Question: I am developing a windows forms application that acts in a very similar fashion to a console. The functionality I am trying to implement should work in the same way as 'Console.ReadLine()', with a windows forms button in place of the user pressing the enter key. In the form, there is text box that displays the output text, and a text box that the user can input information to (shown in image).
Edit: What I would like to do is have the application get information from the input text box, then assign that information to a variable within the 'Start()' function when the 'enter' button is pressed. The problem I am facing is doing this multiple times for the same function without it proceeding further in the function (i.e. displaying incorrect information in the output text box).

It's my understanding that I would need to use the click event from the 'enter' button, but not sure have to "pause" the function until the enter button is clicked.
'''
public partial class Form1 : Form
{
public Form1()
{
InitializeComponent();
}
private void TextTop_Changed(object sender, EventArgs e)
{
}
private void Enter_Clicked(object sender, EventArgs e)
{
textBottom.Text = string.Empty;
}
private void Start_Click(object sender, EventArgs e)
{
start();
}
public void textBoxInput(string message)
{
textTop.Text = message;
}
public void start()
{
textBottom.Text = "Enter name:";
//need to wait here until enter button is clicked.
string name = textTop.Text;//get input from top text box
textBottom.Text = "Enter description:";
//need to wait here until enter button is clicked again.
string description = textTop.Text; //get input from top text box
}
}
'''
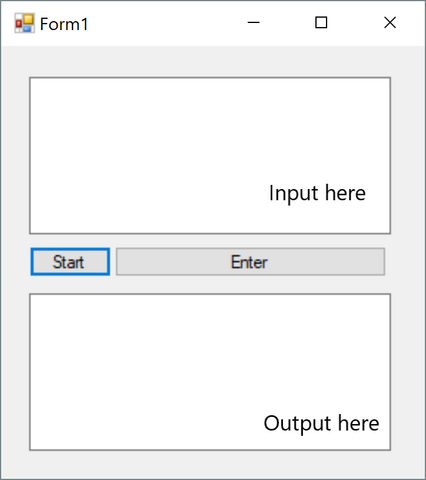
Answer: It looks to me like you are trying to simulate a console line application which executes in a sequential manner. As others have noted, Windows Forms don't work sequentially. Events are triggered instead.
I believe what you need to do is keep the state of your operations internally. Have a set of variables with form scope for this purpose:
'''
public class Form1 : Form
{
public const int STEP_INITIAL = 0;
public const int STEP_GET_NAME = 1;
public const int STEP_GET_DESCRIPTION = 2;
public const int STEP_INFO_GATHERED = 3;
private int _step = STEP_INITIAL;
private string _name;
private string _description;
}
'''
Your 'Start' method can then check on the current state and do what it needs to do:
'''
public void start()
{
switch (_step)
{
case STEP_INITIAL:
textBottom.Text = "Enter name:";
_step = STEP_GET_NAME;
break;
case STEP_GET_NAME:
_name = textTop.Text;
if (string.IsNullOrWhiteSpace(_name))
MessageBox.Show("Please enter a valid name!");
else
{
textBottom.Text = "Enter description:";
textTop.Clear();
_step = STEP_GET_DESCRIPTION;
}
break;
case STEP_GET_DESCRIPTION:
_description = textTop.Text;
if (string.IsNullOrWhiteSpace(_description))
MessageBox.Show("Please enter a valid description!");
else
{
//This is your final state, where they have entered all the information
_step = STEP_INFO_GATHERED;
}
break;
}
}
'''
There are [obviously] more elegant ways of doing this but this should point you in the right direction. Please check the syntax, I did this off the top of my head.
Lastly, this would be a lot easier if you just had two textboxes for name and description... :-)